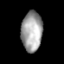
Tissue: lung
Cell type: Epithelial cells
Senescence score: 0.1933
Nuclear area (px): 822
Mean DAPI intensity: 161.459